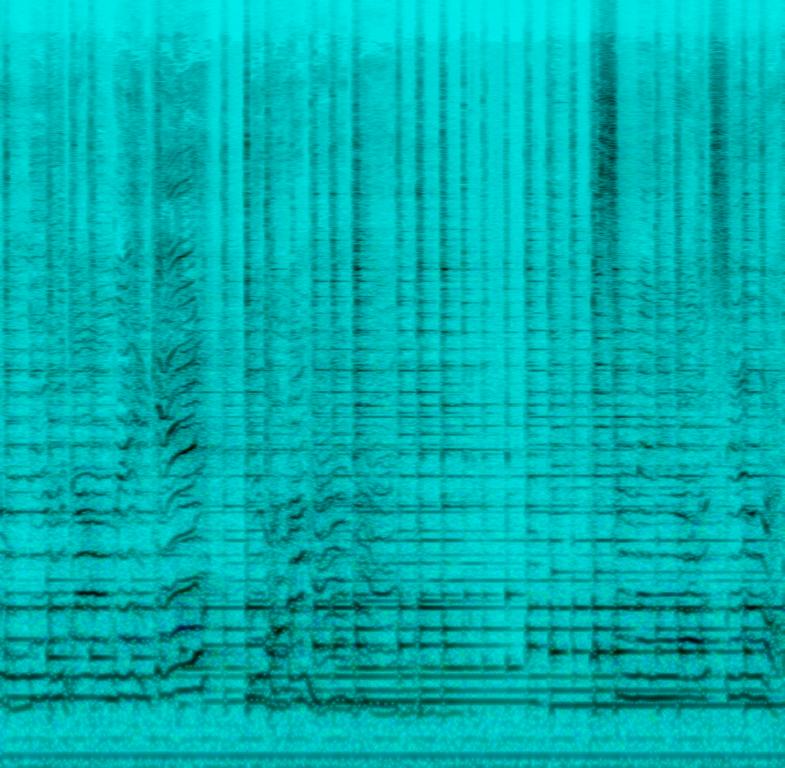
Two female voices are singing in harmony to a ukulele strumming chords. One of the voices is deeper and the other one higher. This song may be jamming together at home.